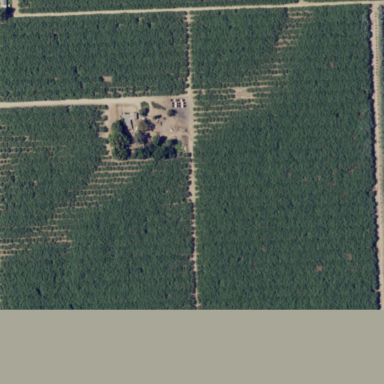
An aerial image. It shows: Almond orchard with rows of almond trees.